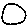
Label: circle